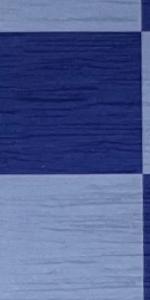
Label: Empty